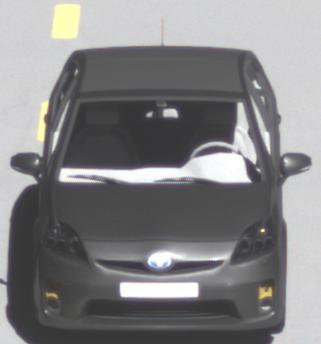
Make: Toyota
Model: Prius 1.5 Hybrid
Detailed model: Prius (HW2)
Model produced from: 2006/03
Model produced until: 2009/06
Doors: 5
Color: gray
Road condition: wet road
Daytime: midday
Contrast: high contrast